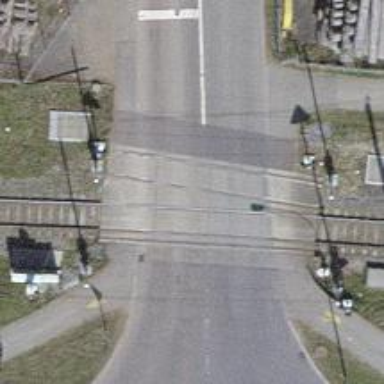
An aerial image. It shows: Level railway crossing with lights and double half barrier.